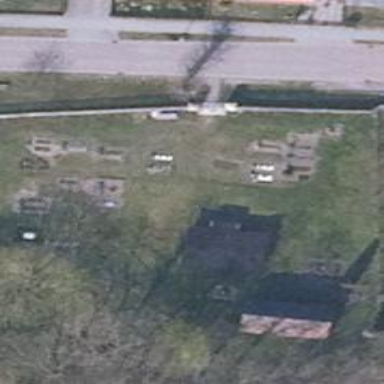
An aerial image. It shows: Cemetery.